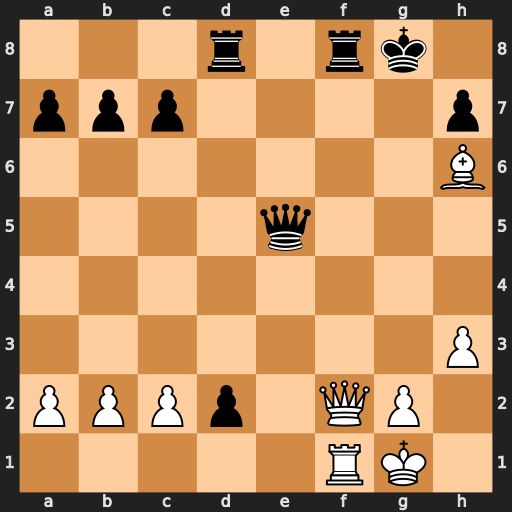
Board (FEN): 3r1rk1/ppp4p/7B/4q3/8/7P/PPPp1QP1/5RK1
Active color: w
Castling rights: -
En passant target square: -
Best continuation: Qxf8+ Rxf8 Rxf8#